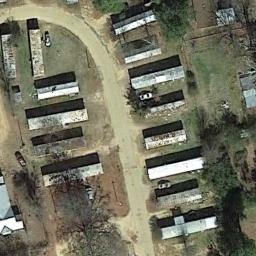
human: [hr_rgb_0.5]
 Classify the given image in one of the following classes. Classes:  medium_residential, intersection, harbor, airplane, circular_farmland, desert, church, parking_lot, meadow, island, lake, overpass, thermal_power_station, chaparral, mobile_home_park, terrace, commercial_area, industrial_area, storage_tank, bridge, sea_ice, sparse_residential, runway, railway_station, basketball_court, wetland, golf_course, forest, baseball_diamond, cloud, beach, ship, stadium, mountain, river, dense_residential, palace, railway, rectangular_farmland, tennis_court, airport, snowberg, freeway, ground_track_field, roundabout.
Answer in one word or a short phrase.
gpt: mobile_home_park